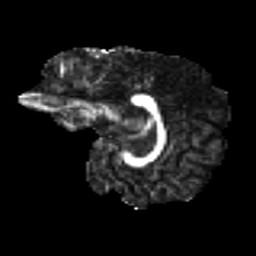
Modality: FA
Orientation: sagittal
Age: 22
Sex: male
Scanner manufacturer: ge
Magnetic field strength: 3 T
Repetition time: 7.8 s
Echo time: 0.0606 s